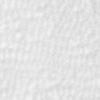
Label: no_change